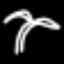
Label: palm tree